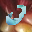
Label: 0